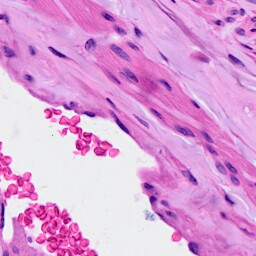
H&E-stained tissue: Ovarian